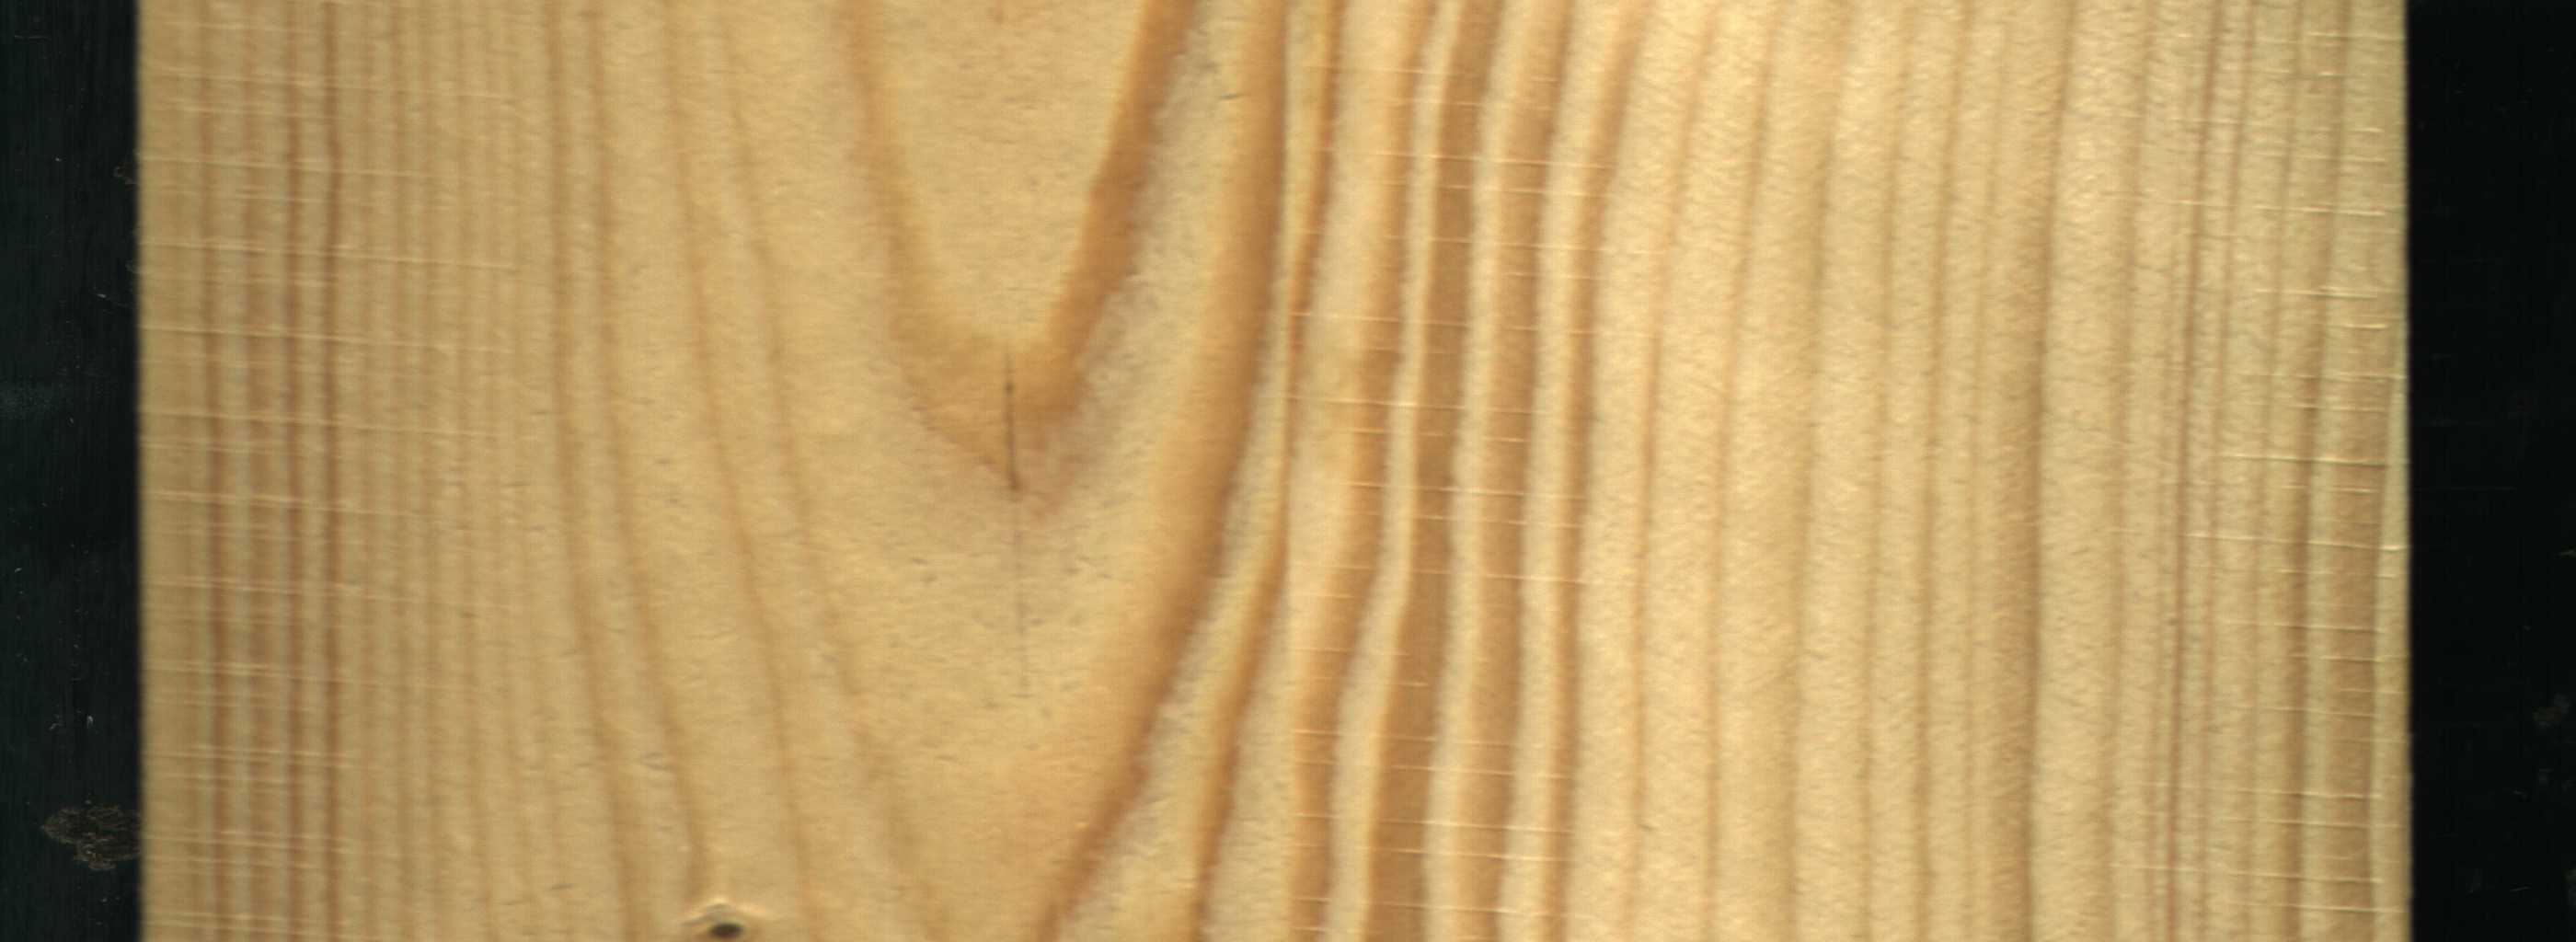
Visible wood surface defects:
Dead_Knot